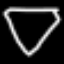
Label: diamond